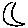
Label: moon